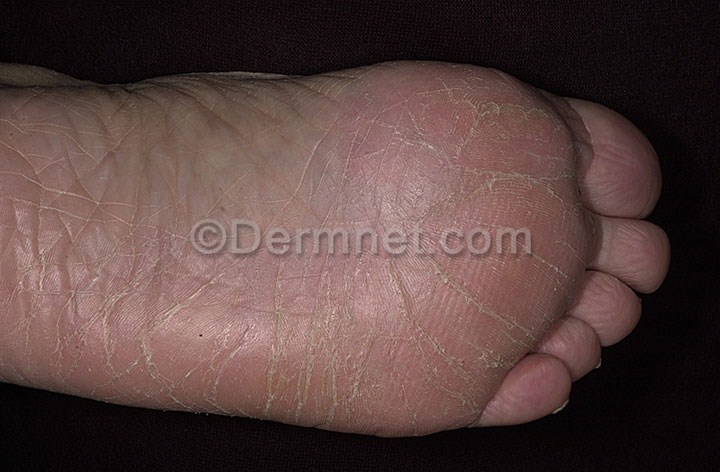
Disease: Atopic Dermatitis Photos